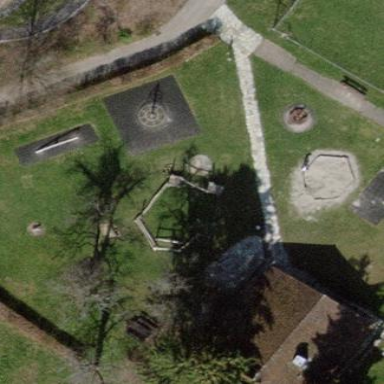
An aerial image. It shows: Playground area for leisure activities on the land.